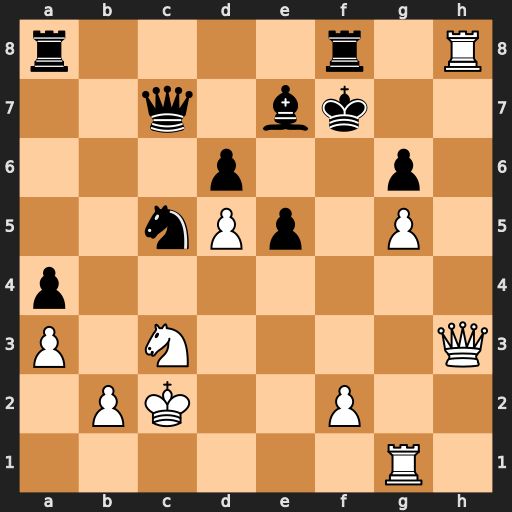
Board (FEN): r4r1R/2q1bk2/3p2p1/2nPp1P1/p7/P1N4Q/1PK2P2/6R1
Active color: w
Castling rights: -
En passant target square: -
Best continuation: Qh7+ Ke8 Rxf8+ Bxf8 Qxc7